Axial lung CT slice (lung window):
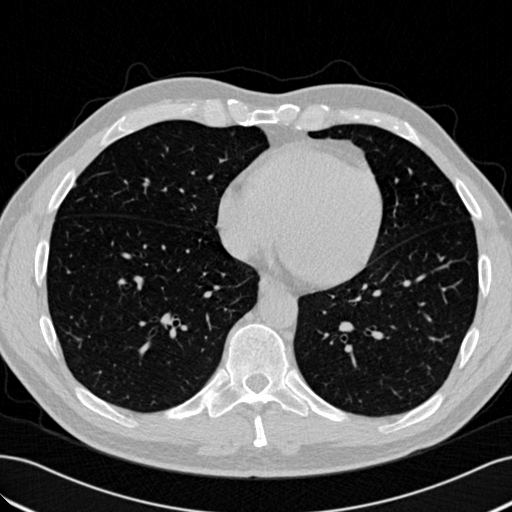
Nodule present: yes
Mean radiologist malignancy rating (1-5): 1